【题型】选择题　【知识点】平面几何　【难度】easy
如图, 在 $\text{Rt}\triangle ABC$ 中, $\angle C = 90^\circ$, $\angle A = 30^\circ$, $AB = 6\text{cm}$, 则 $BC$ 的长为( )

A. $3\text{cm}$
B. $4\text{cm}$
C. $5\text{cm}$
D. $6\text{cm}$
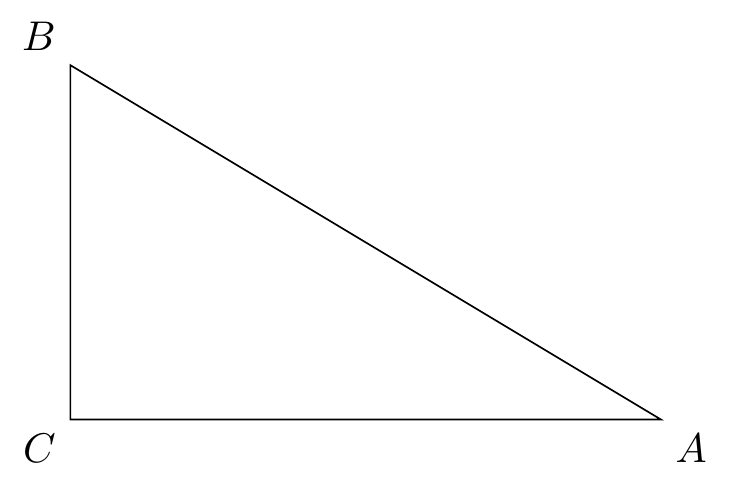
【解答】
解：在 $\text{Rt}\triangle ABC$ 中, $\angle C = 90^\circ$, $\angle A = 30^\circ$, $AB = 6\text{cm}$,

$\because \sin A = \frac{BC}{AB}$,

$\therefore BC = AB \cdot \sin A = 6 \times \sin 30^\circ = 6 \times \frac{1}{2} = 3 (\text{cm})$。

故选：A。